Field crop: maize
Growth stage: 2
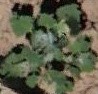
Species: chenopodium